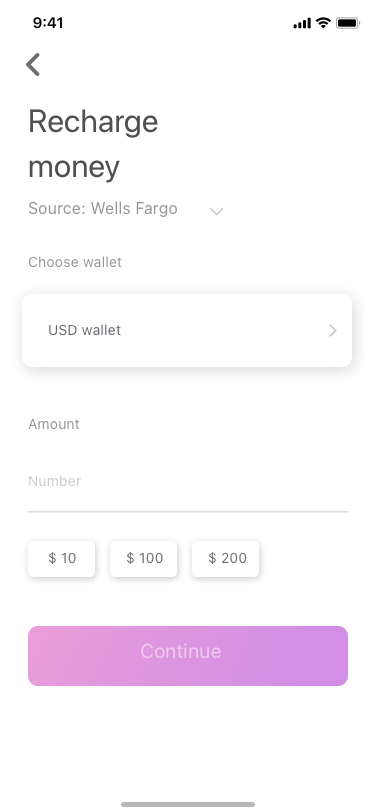
Text in this UI design:
USD wallet
Number
$ 10
$ 200
$ 100
Choose wallet
Amount
Continue
Recharge
money
Source: Wells Fargo